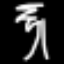
Label: palm tree